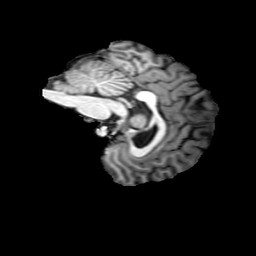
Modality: T1w
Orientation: sagittal
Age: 21
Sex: female
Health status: ill